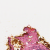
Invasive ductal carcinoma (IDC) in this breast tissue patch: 0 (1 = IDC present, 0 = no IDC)